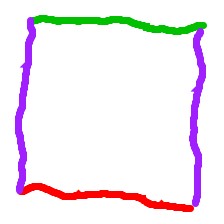
Shape: square